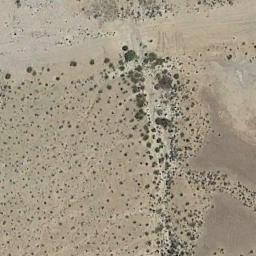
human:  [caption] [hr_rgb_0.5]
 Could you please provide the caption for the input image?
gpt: There are many bushes make up the chaparral in the bare land .

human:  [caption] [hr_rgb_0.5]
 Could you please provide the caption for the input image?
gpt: Chaparral is densely distributed in the sand from the middle to sparsely around .

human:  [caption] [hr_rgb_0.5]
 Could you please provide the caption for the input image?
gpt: There is a path and scattered trees in the jungle .

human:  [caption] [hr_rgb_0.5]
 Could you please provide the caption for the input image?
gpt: Some disconnected chaparrals of different sizes grow in the desert and a road goes through the desert .

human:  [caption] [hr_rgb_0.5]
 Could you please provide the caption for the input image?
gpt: The plants in the middle of the chaparral are larger .